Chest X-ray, PA view. Patient: 50 years old, sex M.
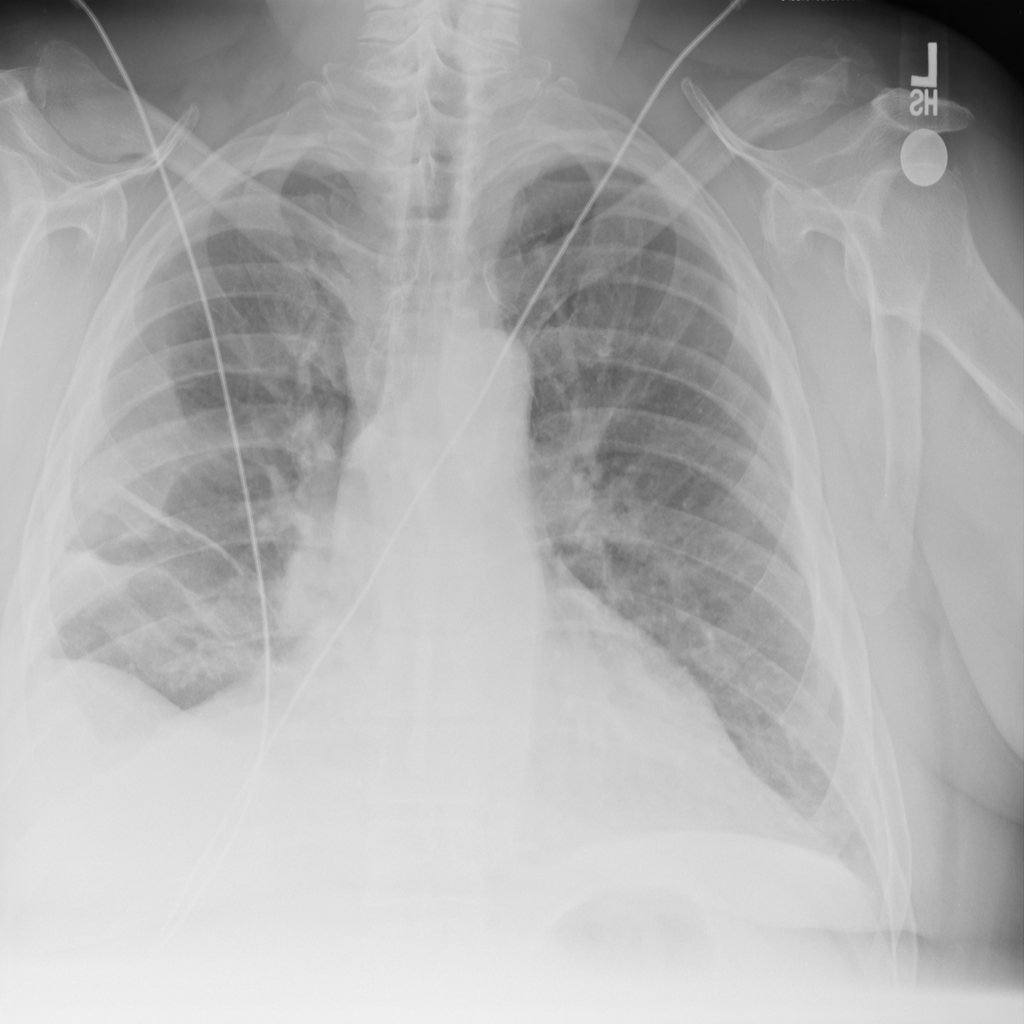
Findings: No Finding